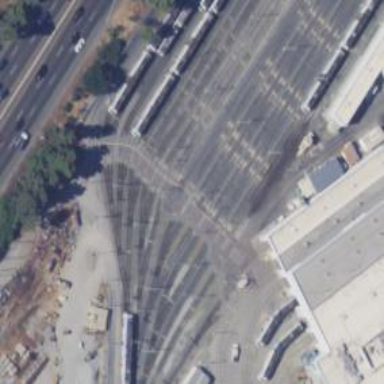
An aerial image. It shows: Light rail service yard with electrified contact lines.